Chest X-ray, PA view. Patient: 64 years old, sex M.
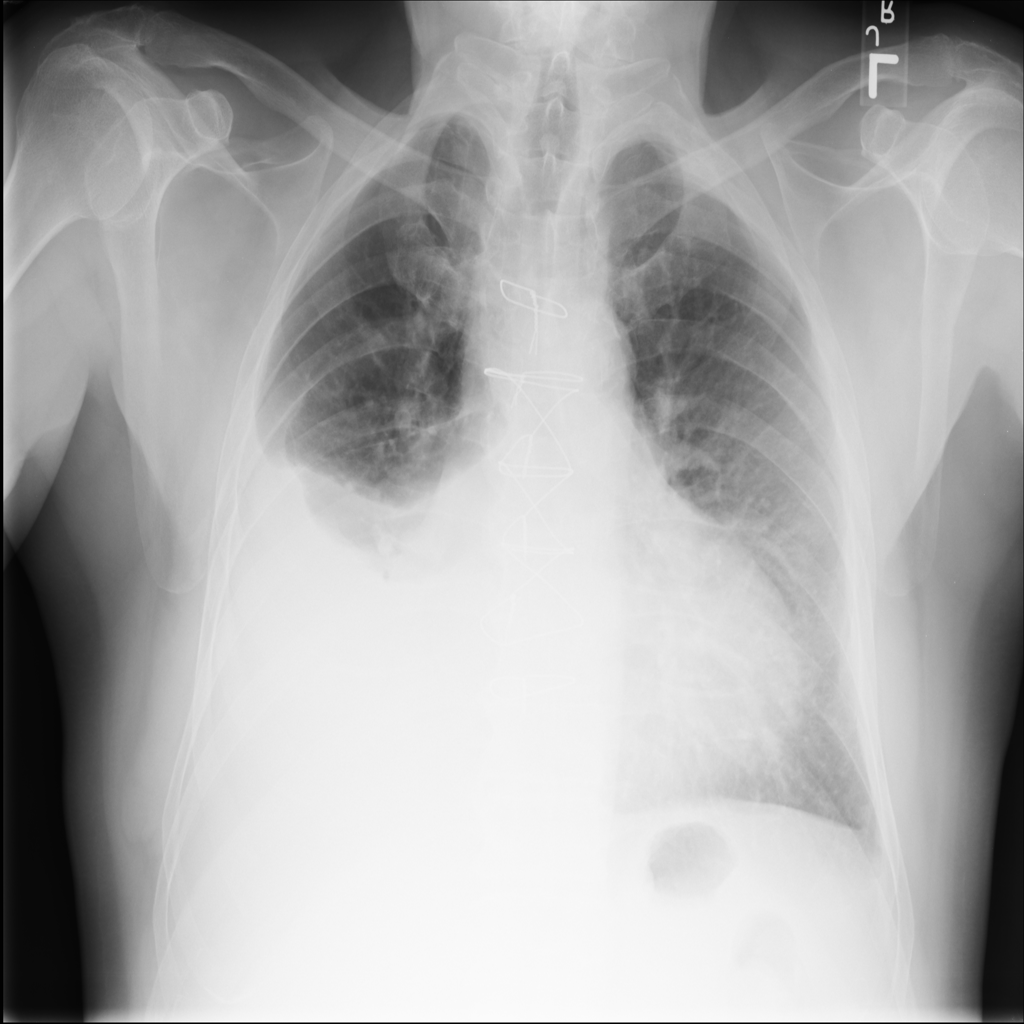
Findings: Effusion